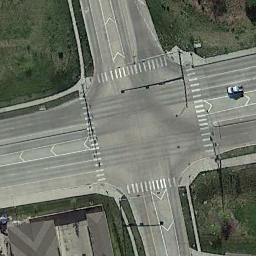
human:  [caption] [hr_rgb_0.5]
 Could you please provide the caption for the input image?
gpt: There are four large trucks on the overpass .

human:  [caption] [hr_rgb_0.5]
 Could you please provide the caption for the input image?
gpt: The overpass is on the lawn and a building is next to the overpass .

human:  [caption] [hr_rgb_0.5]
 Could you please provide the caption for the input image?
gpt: There is a car on the overpass .

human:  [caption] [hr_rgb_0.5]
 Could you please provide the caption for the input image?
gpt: There are green meadows and some buildings beside the overpass .

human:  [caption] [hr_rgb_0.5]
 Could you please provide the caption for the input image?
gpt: The overpass is on the grass next to some houses .